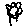
Label: flower